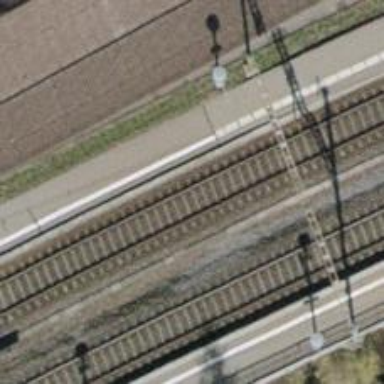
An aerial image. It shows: Stop position for public transport on the railway.